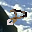
Label: 8